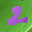
Label: 2